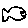
Label: fish